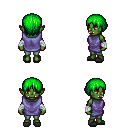
a pixel art fantasy rpg character, female body template, orc, green skin, chain tabard jacket, teal pants, green plain hairstyle, white cloth bandages, gray slippers, four views (front, back, left, right), 2x2 character sprite sheet, small pixel art, hard edges, no anti-aliasing